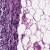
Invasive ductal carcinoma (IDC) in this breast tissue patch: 1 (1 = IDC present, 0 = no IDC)